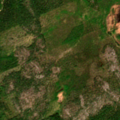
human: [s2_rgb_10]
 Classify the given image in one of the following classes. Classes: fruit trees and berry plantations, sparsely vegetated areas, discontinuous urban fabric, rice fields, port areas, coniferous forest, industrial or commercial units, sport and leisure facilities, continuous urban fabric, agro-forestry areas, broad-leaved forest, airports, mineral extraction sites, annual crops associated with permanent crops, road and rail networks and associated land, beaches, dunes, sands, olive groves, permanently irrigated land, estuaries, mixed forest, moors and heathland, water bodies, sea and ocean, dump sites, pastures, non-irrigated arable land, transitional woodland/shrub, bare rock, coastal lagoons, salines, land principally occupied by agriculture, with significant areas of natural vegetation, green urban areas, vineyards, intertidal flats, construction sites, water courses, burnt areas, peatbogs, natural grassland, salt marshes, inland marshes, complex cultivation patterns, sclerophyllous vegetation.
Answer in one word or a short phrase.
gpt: coniferous forest, mixed forest, transitional woodland/shrub